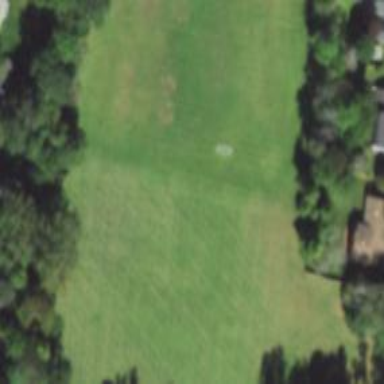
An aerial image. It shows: Cricket pitch used for leisure land.